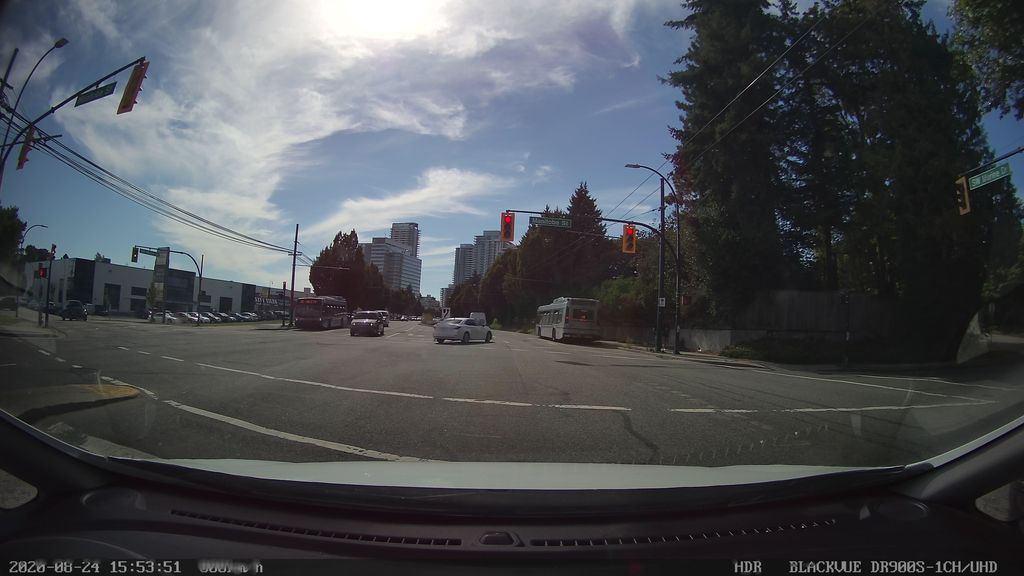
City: vancouver